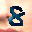
Label: 8